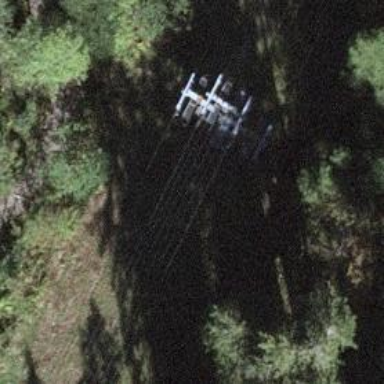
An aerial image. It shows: Pylon used for aerialway.